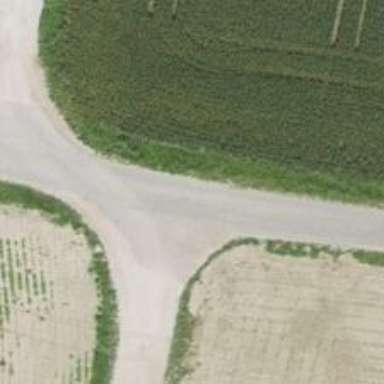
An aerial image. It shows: Paved service road.